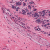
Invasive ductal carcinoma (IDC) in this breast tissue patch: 0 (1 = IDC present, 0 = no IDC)